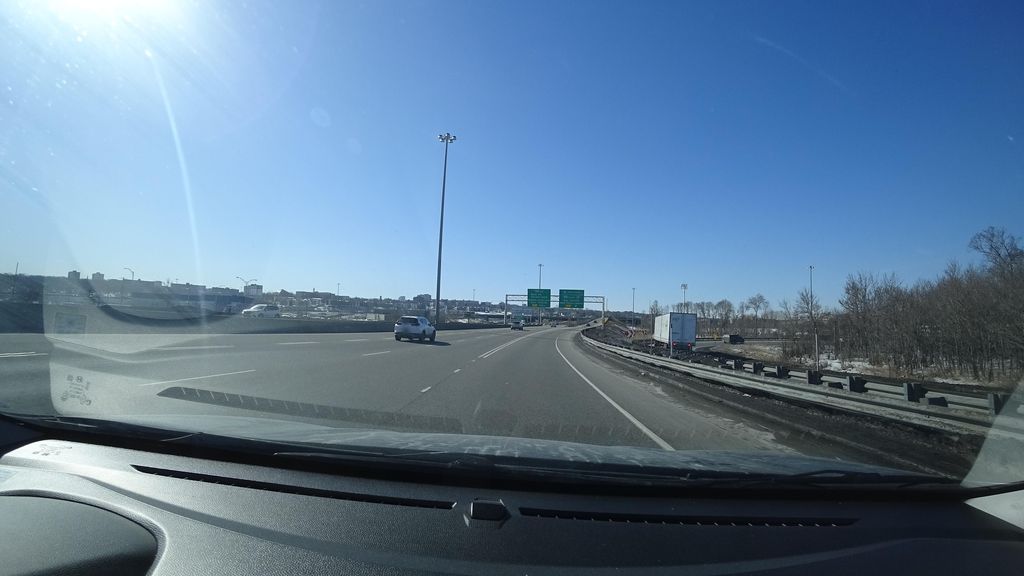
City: quebec_city